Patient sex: M
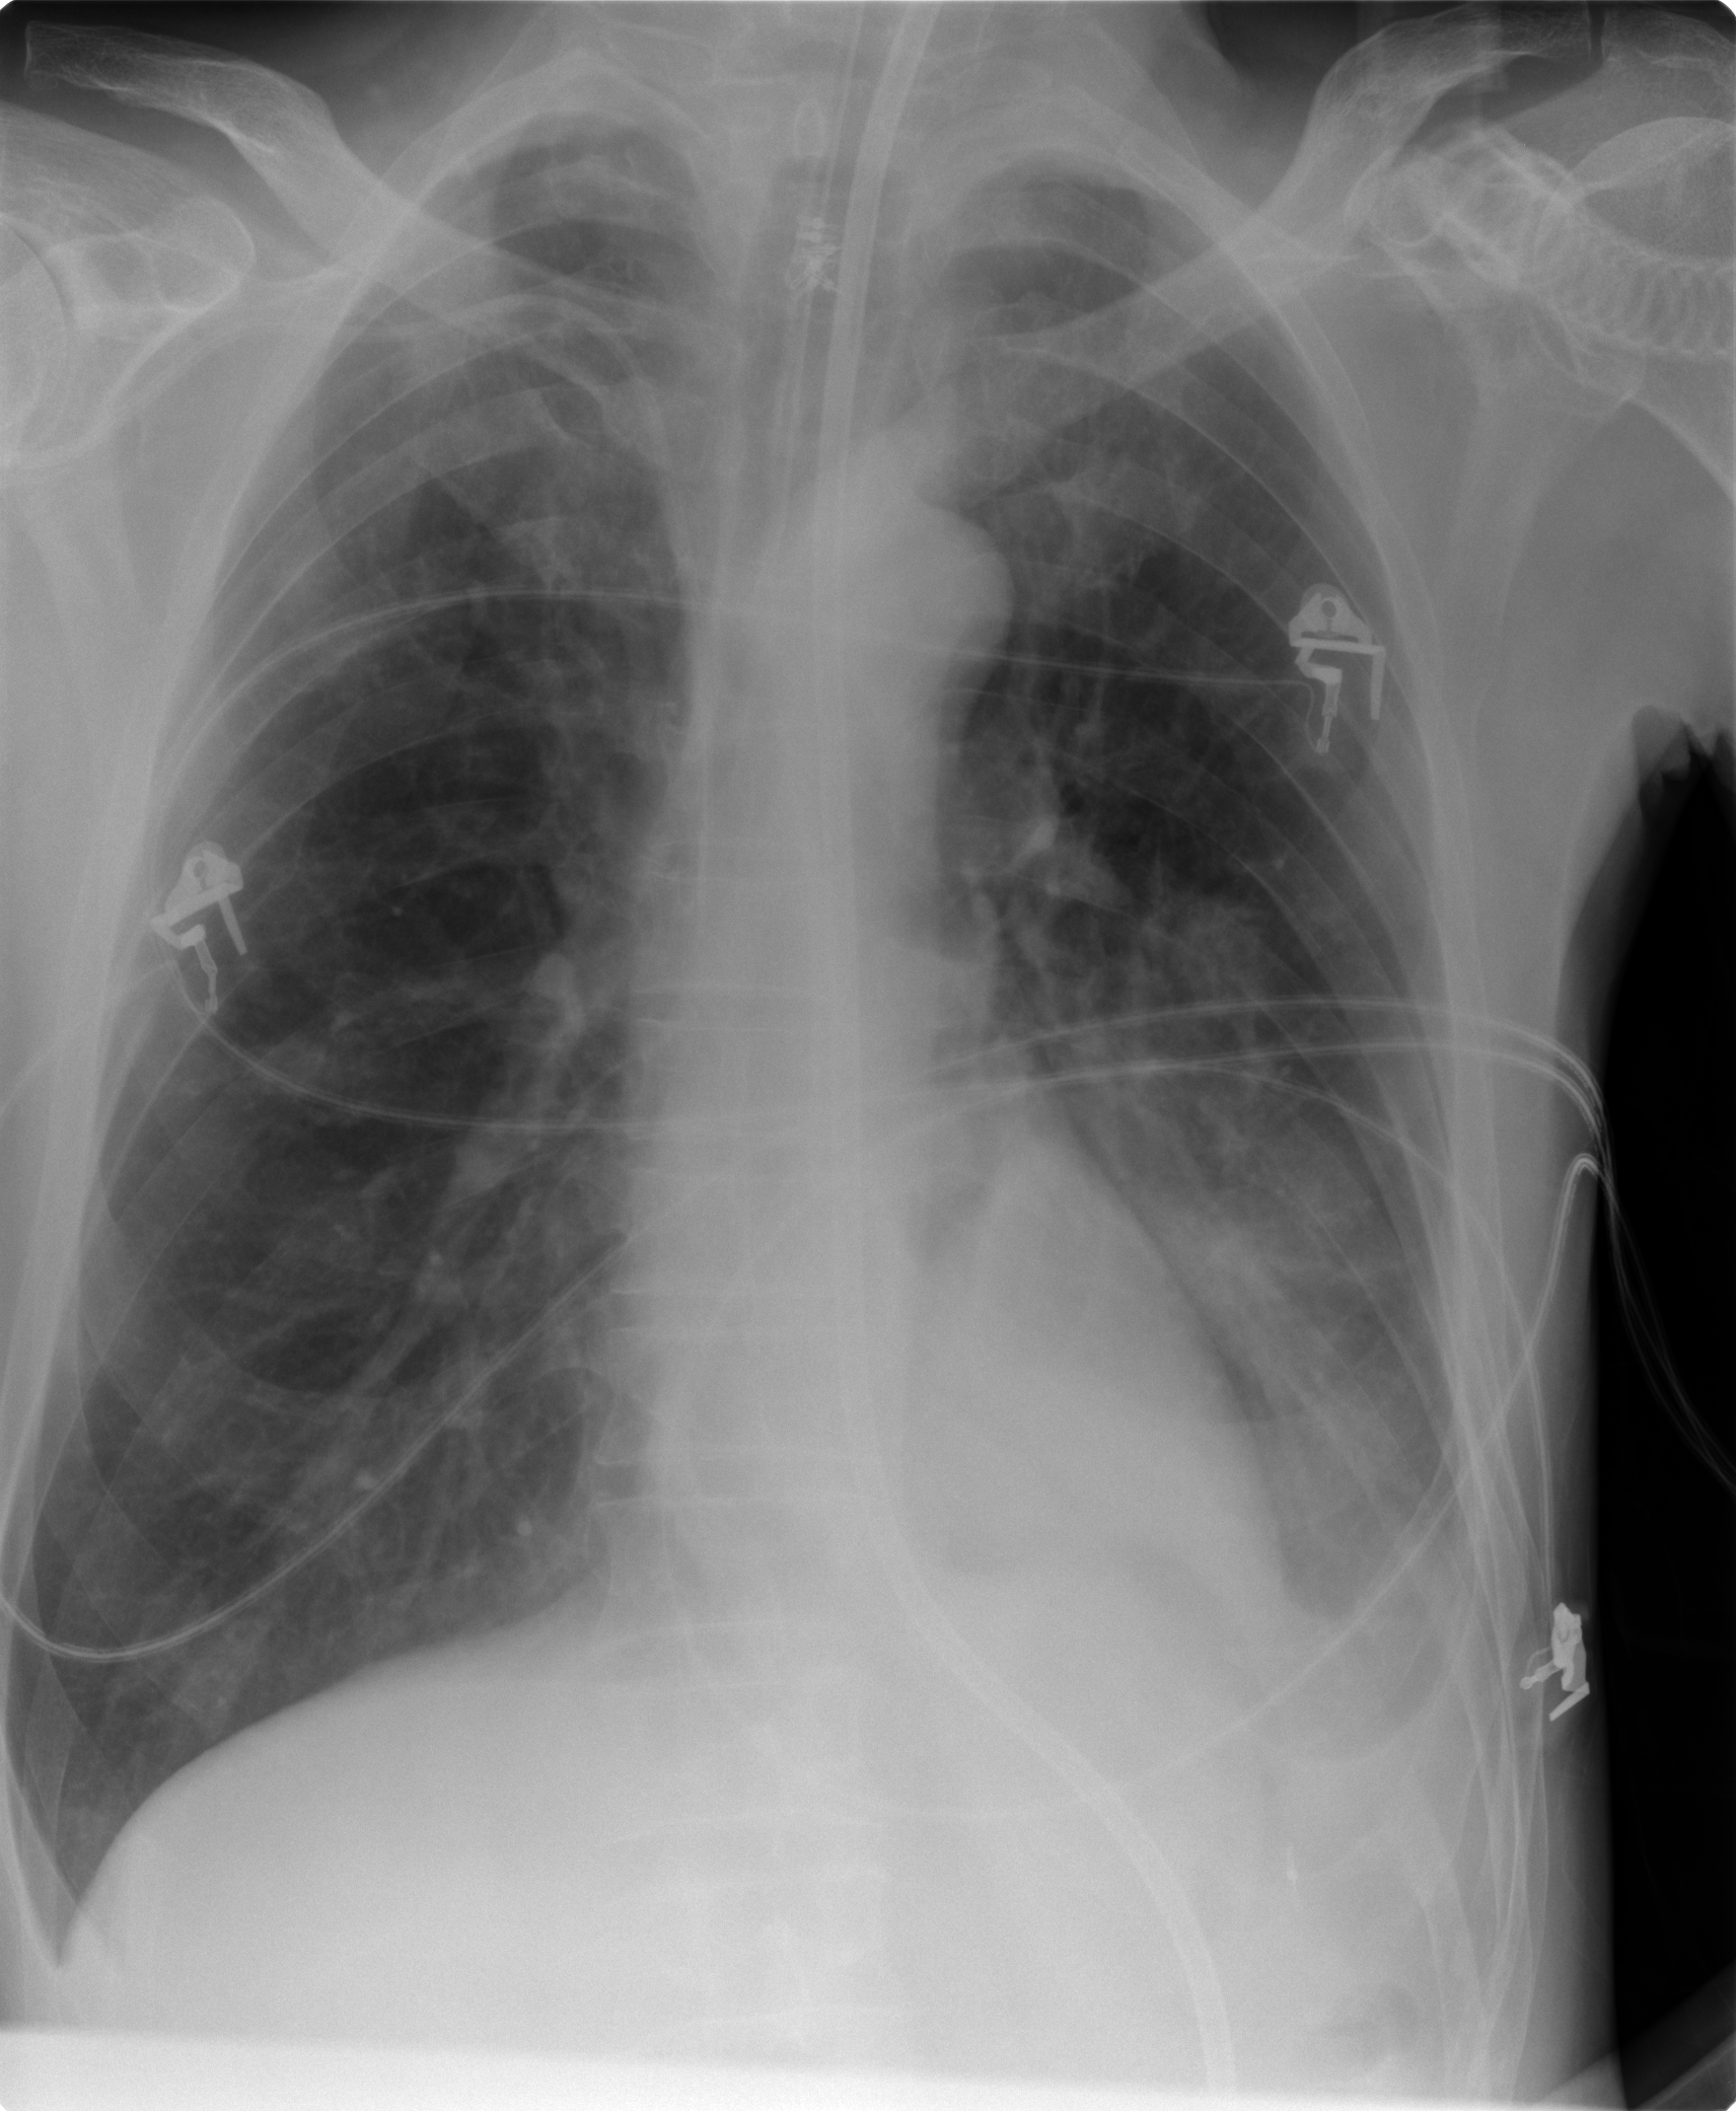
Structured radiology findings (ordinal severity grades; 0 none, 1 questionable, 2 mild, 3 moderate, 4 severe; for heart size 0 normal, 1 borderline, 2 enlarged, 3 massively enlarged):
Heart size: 0
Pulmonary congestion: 0
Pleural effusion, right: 0
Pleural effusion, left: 2
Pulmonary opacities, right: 1
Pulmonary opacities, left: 1
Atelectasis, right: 2
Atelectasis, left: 2